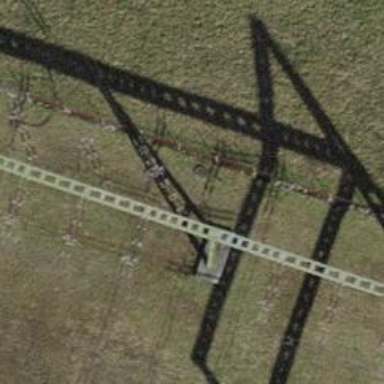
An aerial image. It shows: Power line in the image.